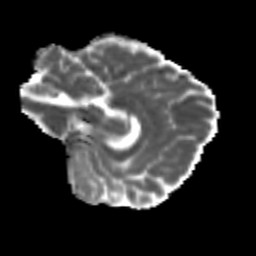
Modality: MD
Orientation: sagittal
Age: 25
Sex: male
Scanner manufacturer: siemens
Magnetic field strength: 3 T
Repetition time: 3.5 s
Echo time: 0.113 s